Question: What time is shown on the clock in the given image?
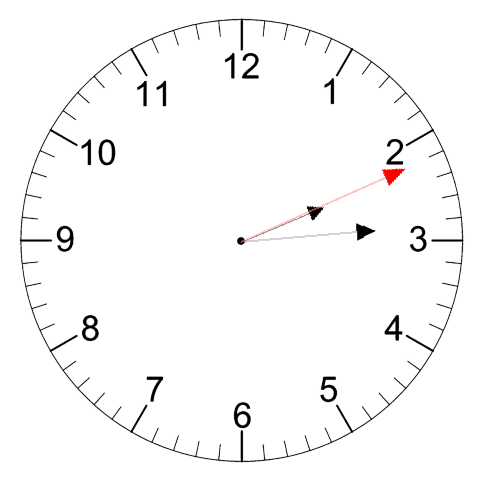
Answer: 02:14:11